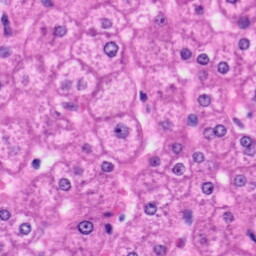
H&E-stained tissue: Liver